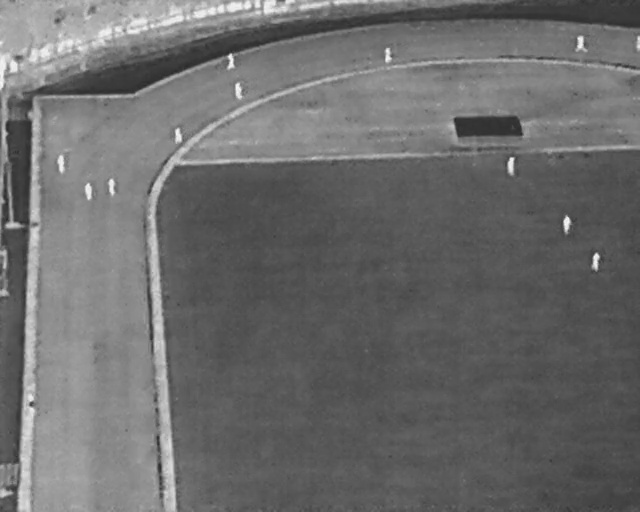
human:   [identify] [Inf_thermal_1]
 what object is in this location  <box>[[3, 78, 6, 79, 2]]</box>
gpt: <ref>1 medium person at the bottom left</ref>